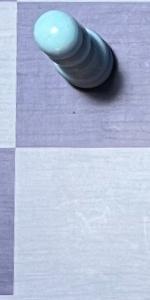
Label: Empty